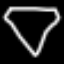
Label: diamond